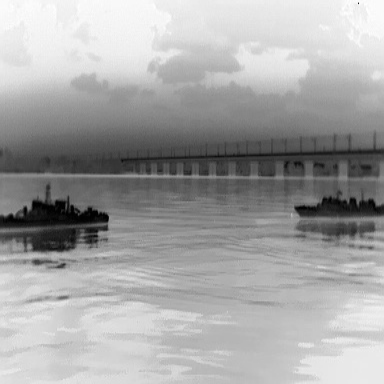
There are two warships in the infrared image.